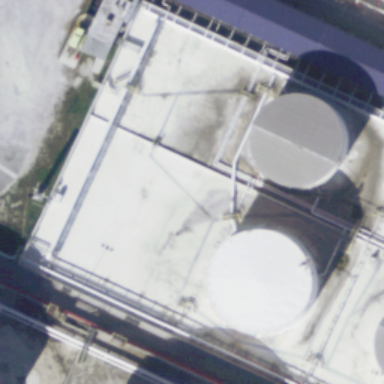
Two white storage tanks are on the ground .